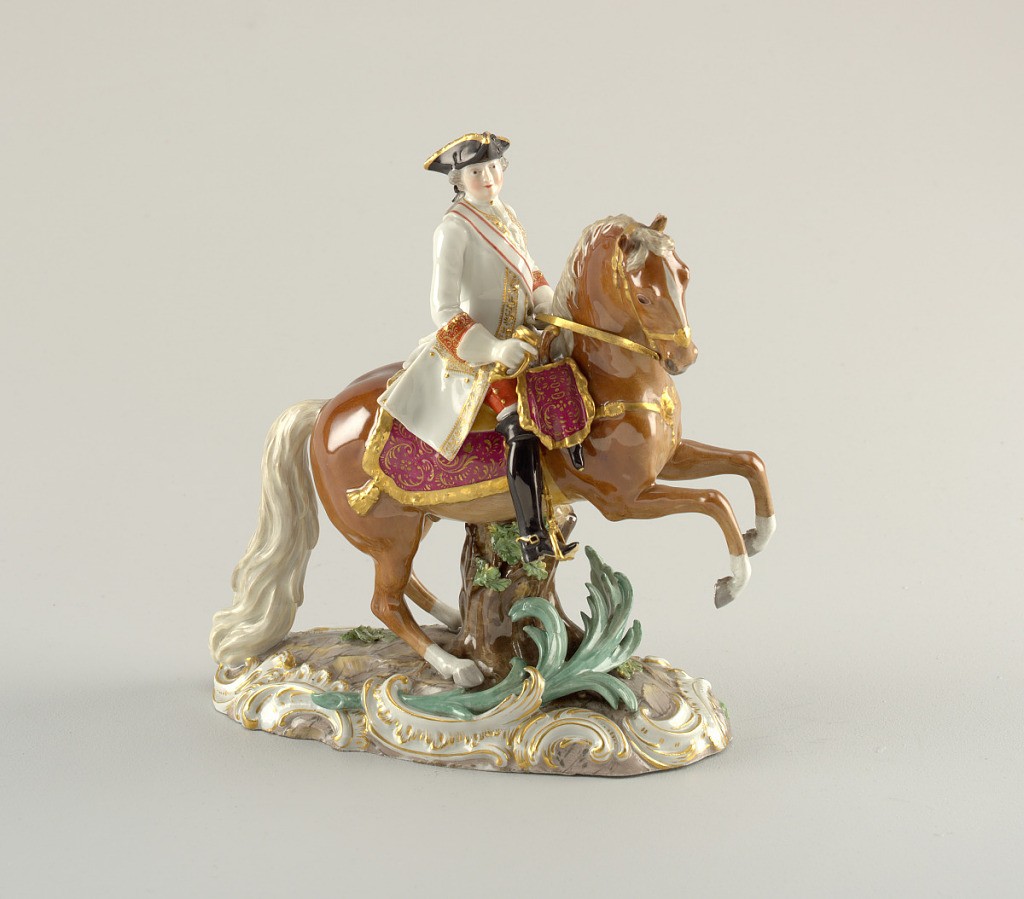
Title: Figure of an Officer on Horseback
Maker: Meissen Porcelain Manufactory, German, active from 1710 to the present
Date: early 19th–late 19th century
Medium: hard paste porcelain, vitreous enamel, gold
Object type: figure
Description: Officer on horseback. On oval base painted to simulate stone, framed by gilt scrolls. A prancing sorrel supported by tree trunk. An officer on white, gold edged coat and black tricorne in saddle, holding sword hilt in front and reigns in left hand.